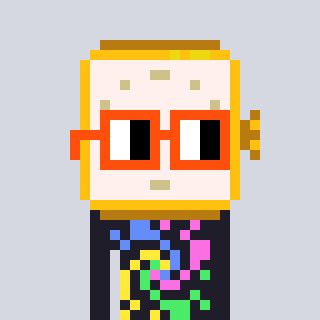
a pixel art character with square orange glasses, a watch-shaped head and a grayscale-colored body on a cool background